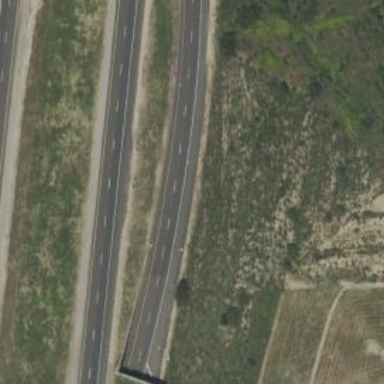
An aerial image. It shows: View of motorway.